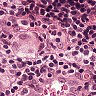
Metastatic tissue present: yes